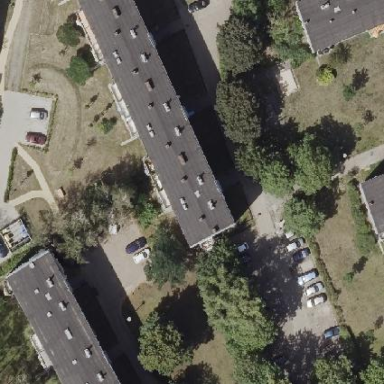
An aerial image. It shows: Flat-roofed apartment building with tar paper roofing.